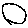
Label: circle